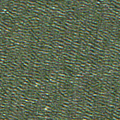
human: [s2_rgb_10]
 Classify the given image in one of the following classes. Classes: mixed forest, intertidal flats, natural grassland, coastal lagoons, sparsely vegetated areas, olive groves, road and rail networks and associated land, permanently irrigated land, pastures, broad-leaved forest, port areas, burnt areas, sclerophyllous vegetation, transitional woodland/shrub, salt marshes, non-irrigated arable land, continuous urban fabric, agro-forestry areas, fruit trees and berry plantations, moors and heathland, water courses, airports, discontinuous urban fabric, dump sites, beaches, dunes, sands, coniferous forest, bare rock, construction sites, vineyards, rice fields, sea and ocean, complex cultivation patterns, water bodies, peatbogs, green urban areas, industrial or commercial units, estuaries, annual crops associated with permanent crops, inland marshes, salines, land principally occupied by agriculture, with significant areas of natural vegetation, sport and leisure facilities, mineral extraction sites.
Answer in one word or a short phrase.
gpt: sea and ocean